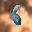
Label: 6